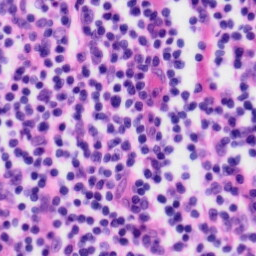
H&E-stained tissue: Tonsil